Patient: sex M, age 32
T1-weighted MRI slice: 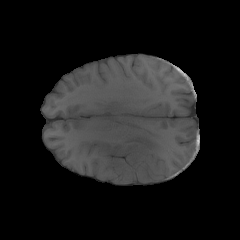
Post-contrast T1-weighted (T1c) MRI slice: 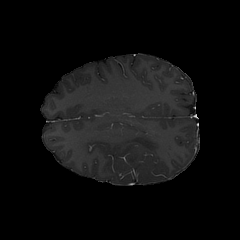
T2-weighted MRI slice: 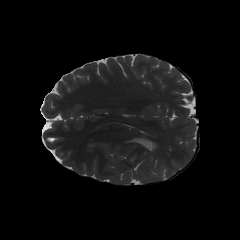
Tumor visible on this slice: yes
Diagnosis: Astrocytoma, IDH-mutant
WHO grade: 2